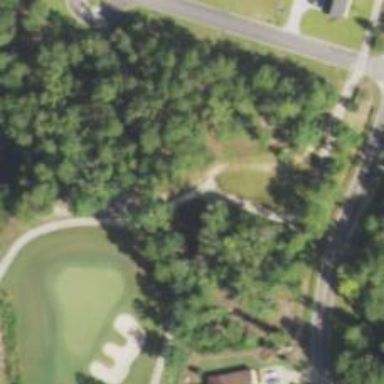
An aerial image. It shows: Golf cartpath that is also road path.